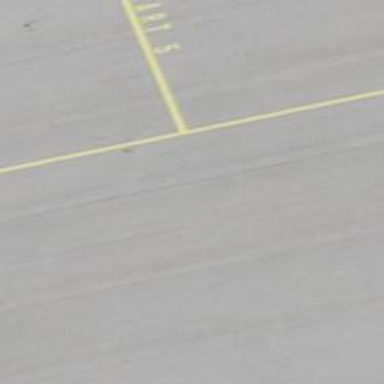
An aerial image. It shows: Airport parking position.